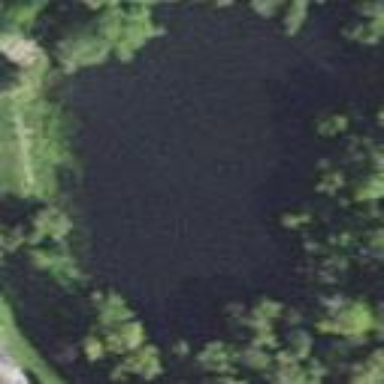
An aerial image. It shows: Pond surrounded by natural water.